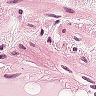
Metastatic tissue present: no